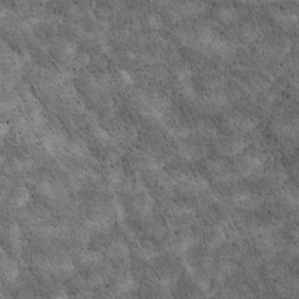
Label: non_frost